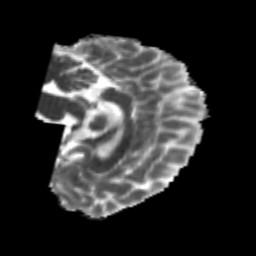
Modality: MD
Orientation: sagittal
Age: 22
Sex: male
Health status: healthy
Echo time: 0.074 s